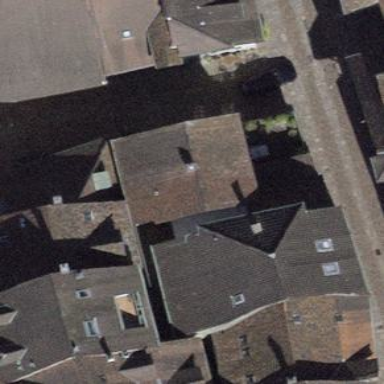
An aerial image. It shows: Building with tile roof.